Chest X-ray:
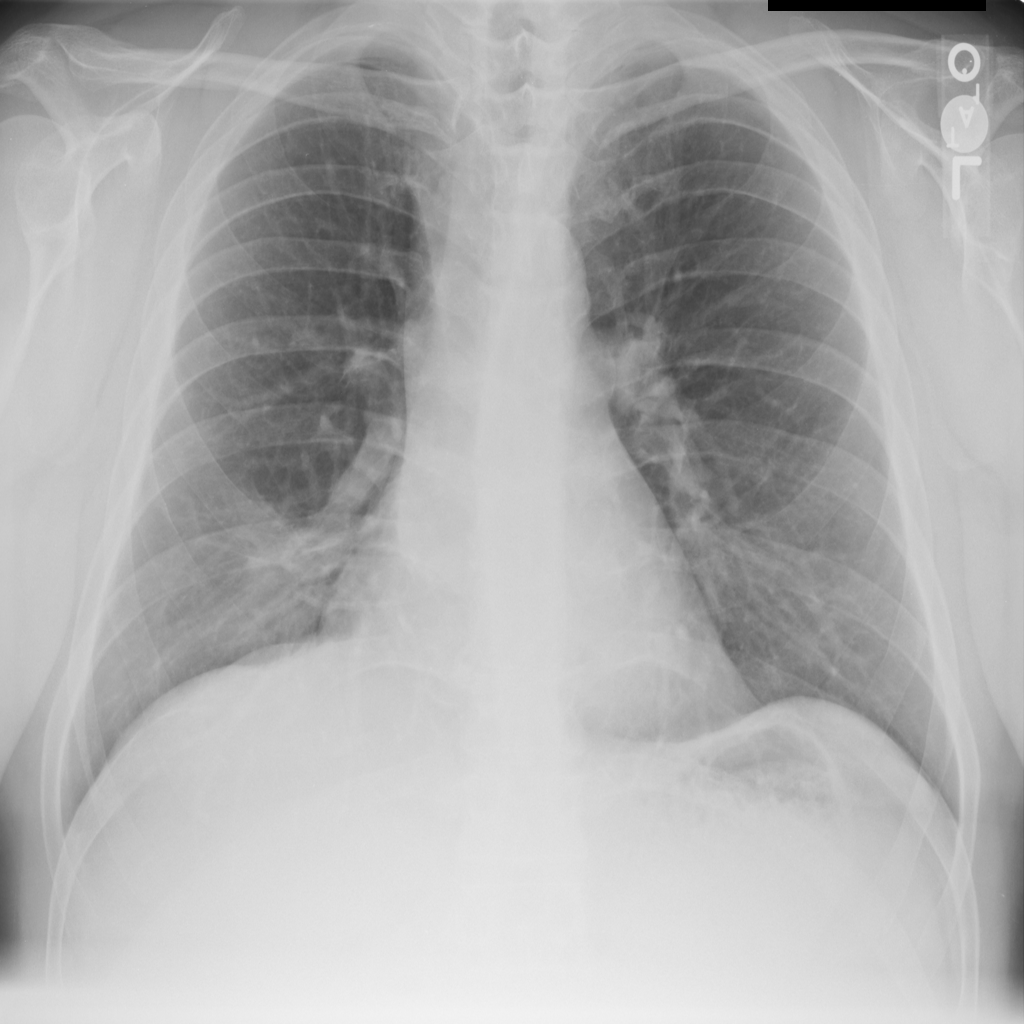
Findings: Consolidation
No abnormal finding: no